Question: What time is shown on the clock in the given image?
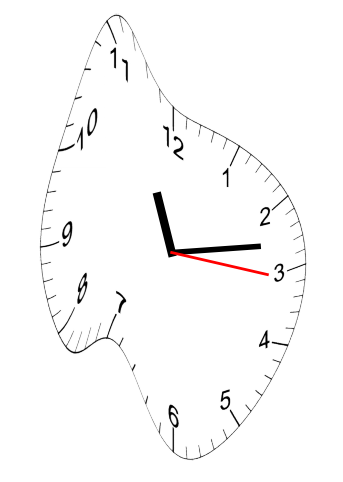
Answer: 11:13:16